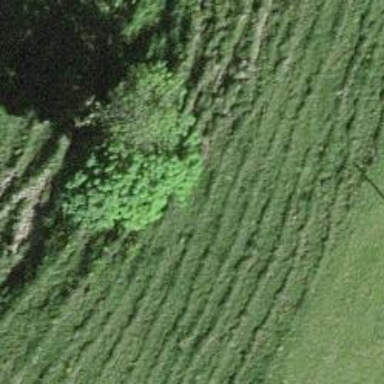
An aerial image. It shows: Beautiful tree in nature.